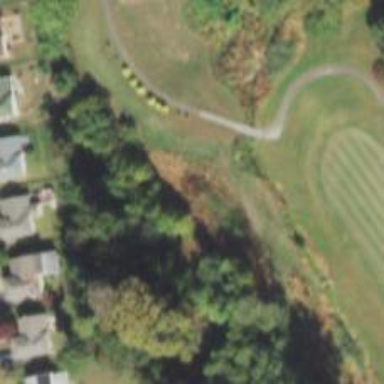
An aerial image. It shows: Path.